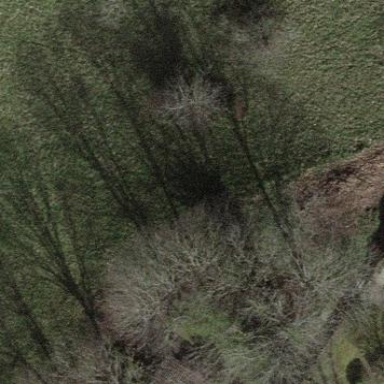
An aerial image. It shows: Orchard.